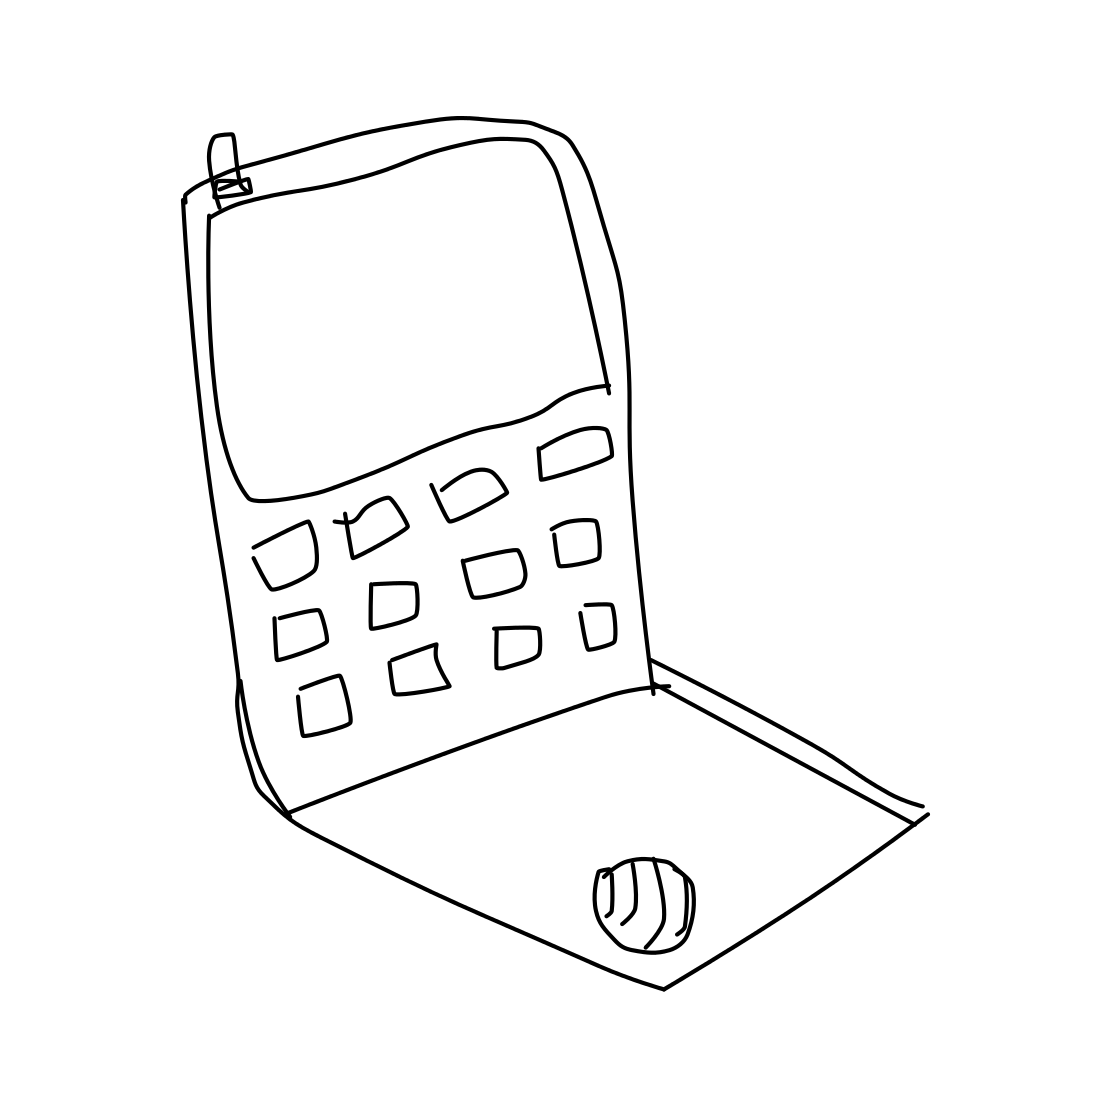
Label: cell phone